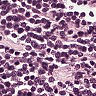
Metastatic tissue present: no